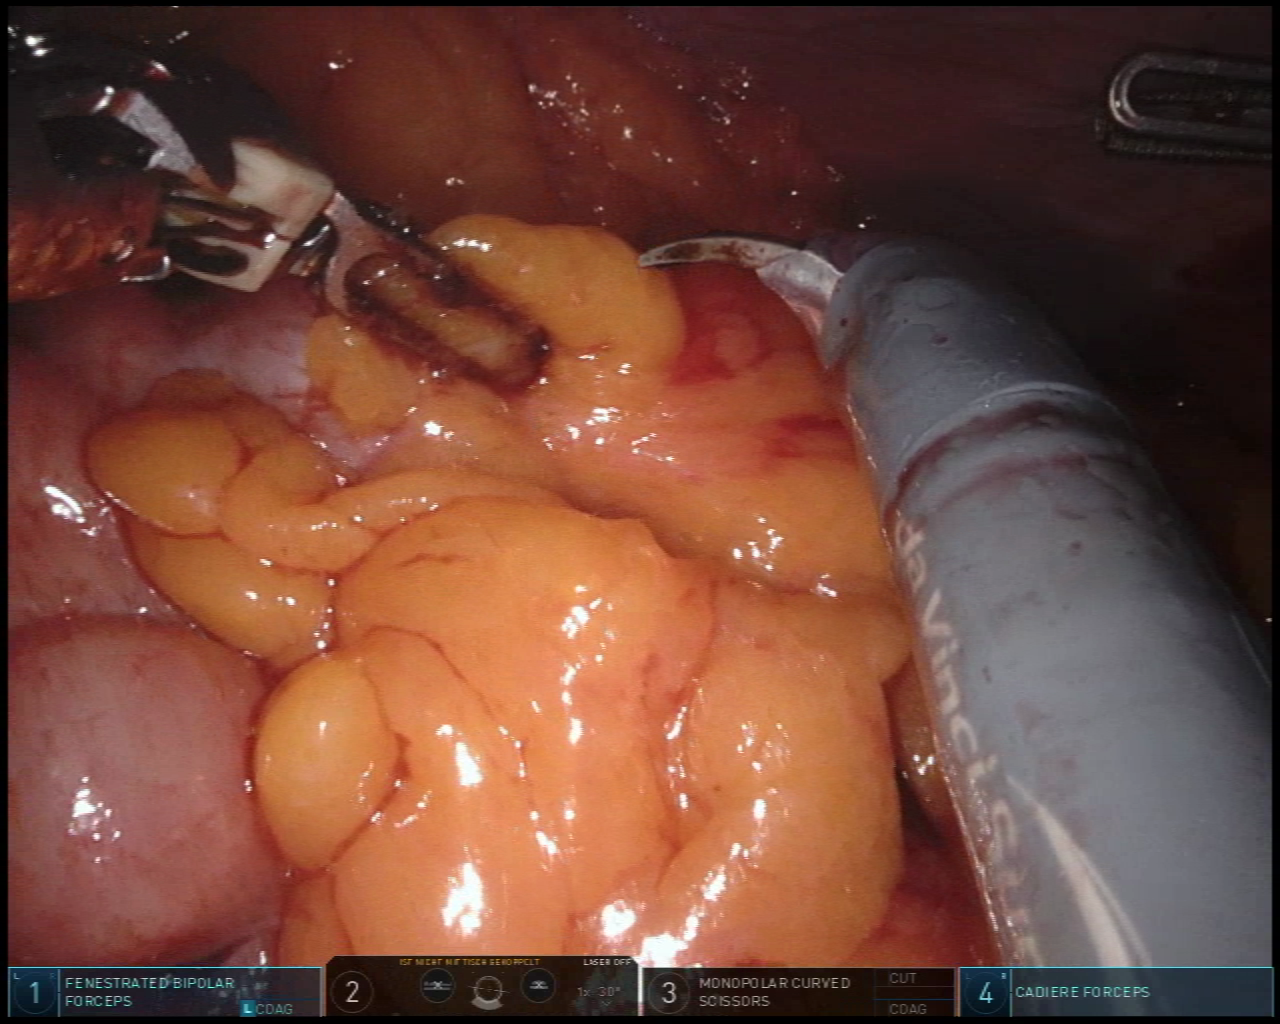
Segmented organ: colon
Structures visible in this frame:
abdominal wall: yes
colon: yes
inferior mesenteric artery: no
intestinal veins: no
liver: no
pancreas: no
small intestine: no
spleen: no
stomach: no
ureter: no
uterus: no
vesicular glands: no